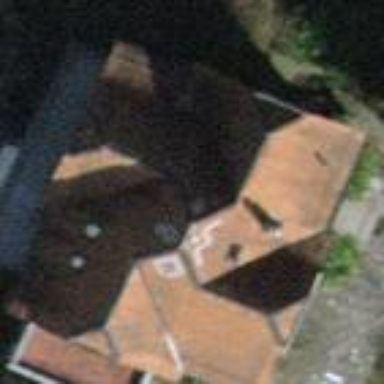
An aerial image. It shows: Building with gabled roof.